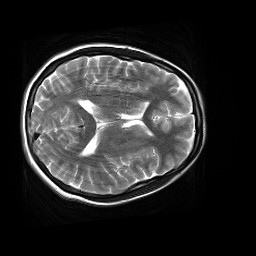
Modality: T2w
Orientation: axial
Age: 22
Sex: female
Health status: healthy
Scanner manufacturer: siemens
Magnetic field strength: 3 T
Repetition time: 4.01 s
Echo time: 0.116 s